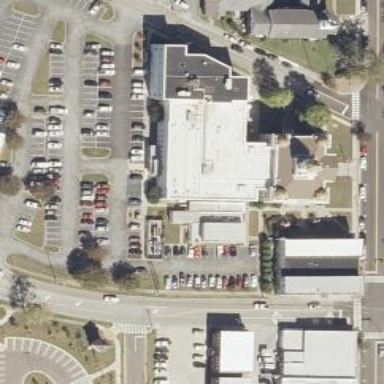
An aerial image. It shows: Courthouse building.